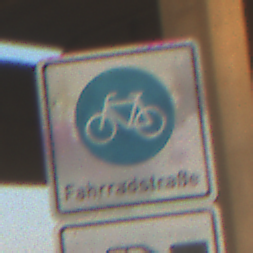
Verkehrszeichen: BeginnFahrradstrasse
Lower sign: MehrspurigeFahrzeugeFrei2
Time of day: SunriseSunset
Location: Roofed (Suburban)
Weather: Clear
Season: NotSpecified
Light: Natural